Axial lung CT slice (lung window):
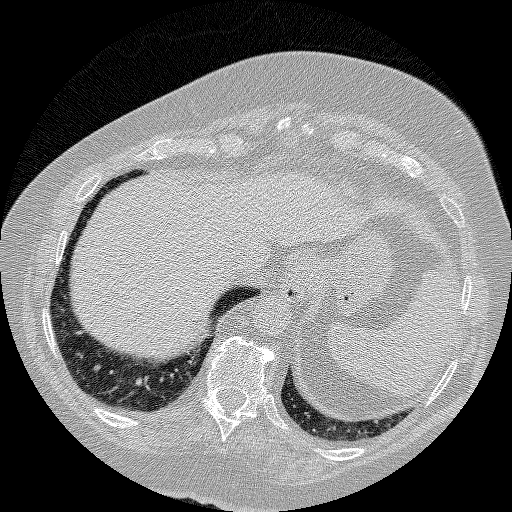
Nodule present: no